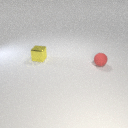
small yellow metal cube behind small red rubber sphere